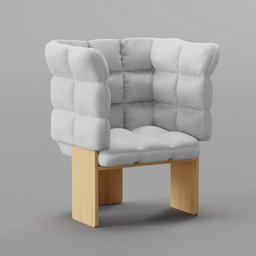
Label: furniture